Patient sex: M
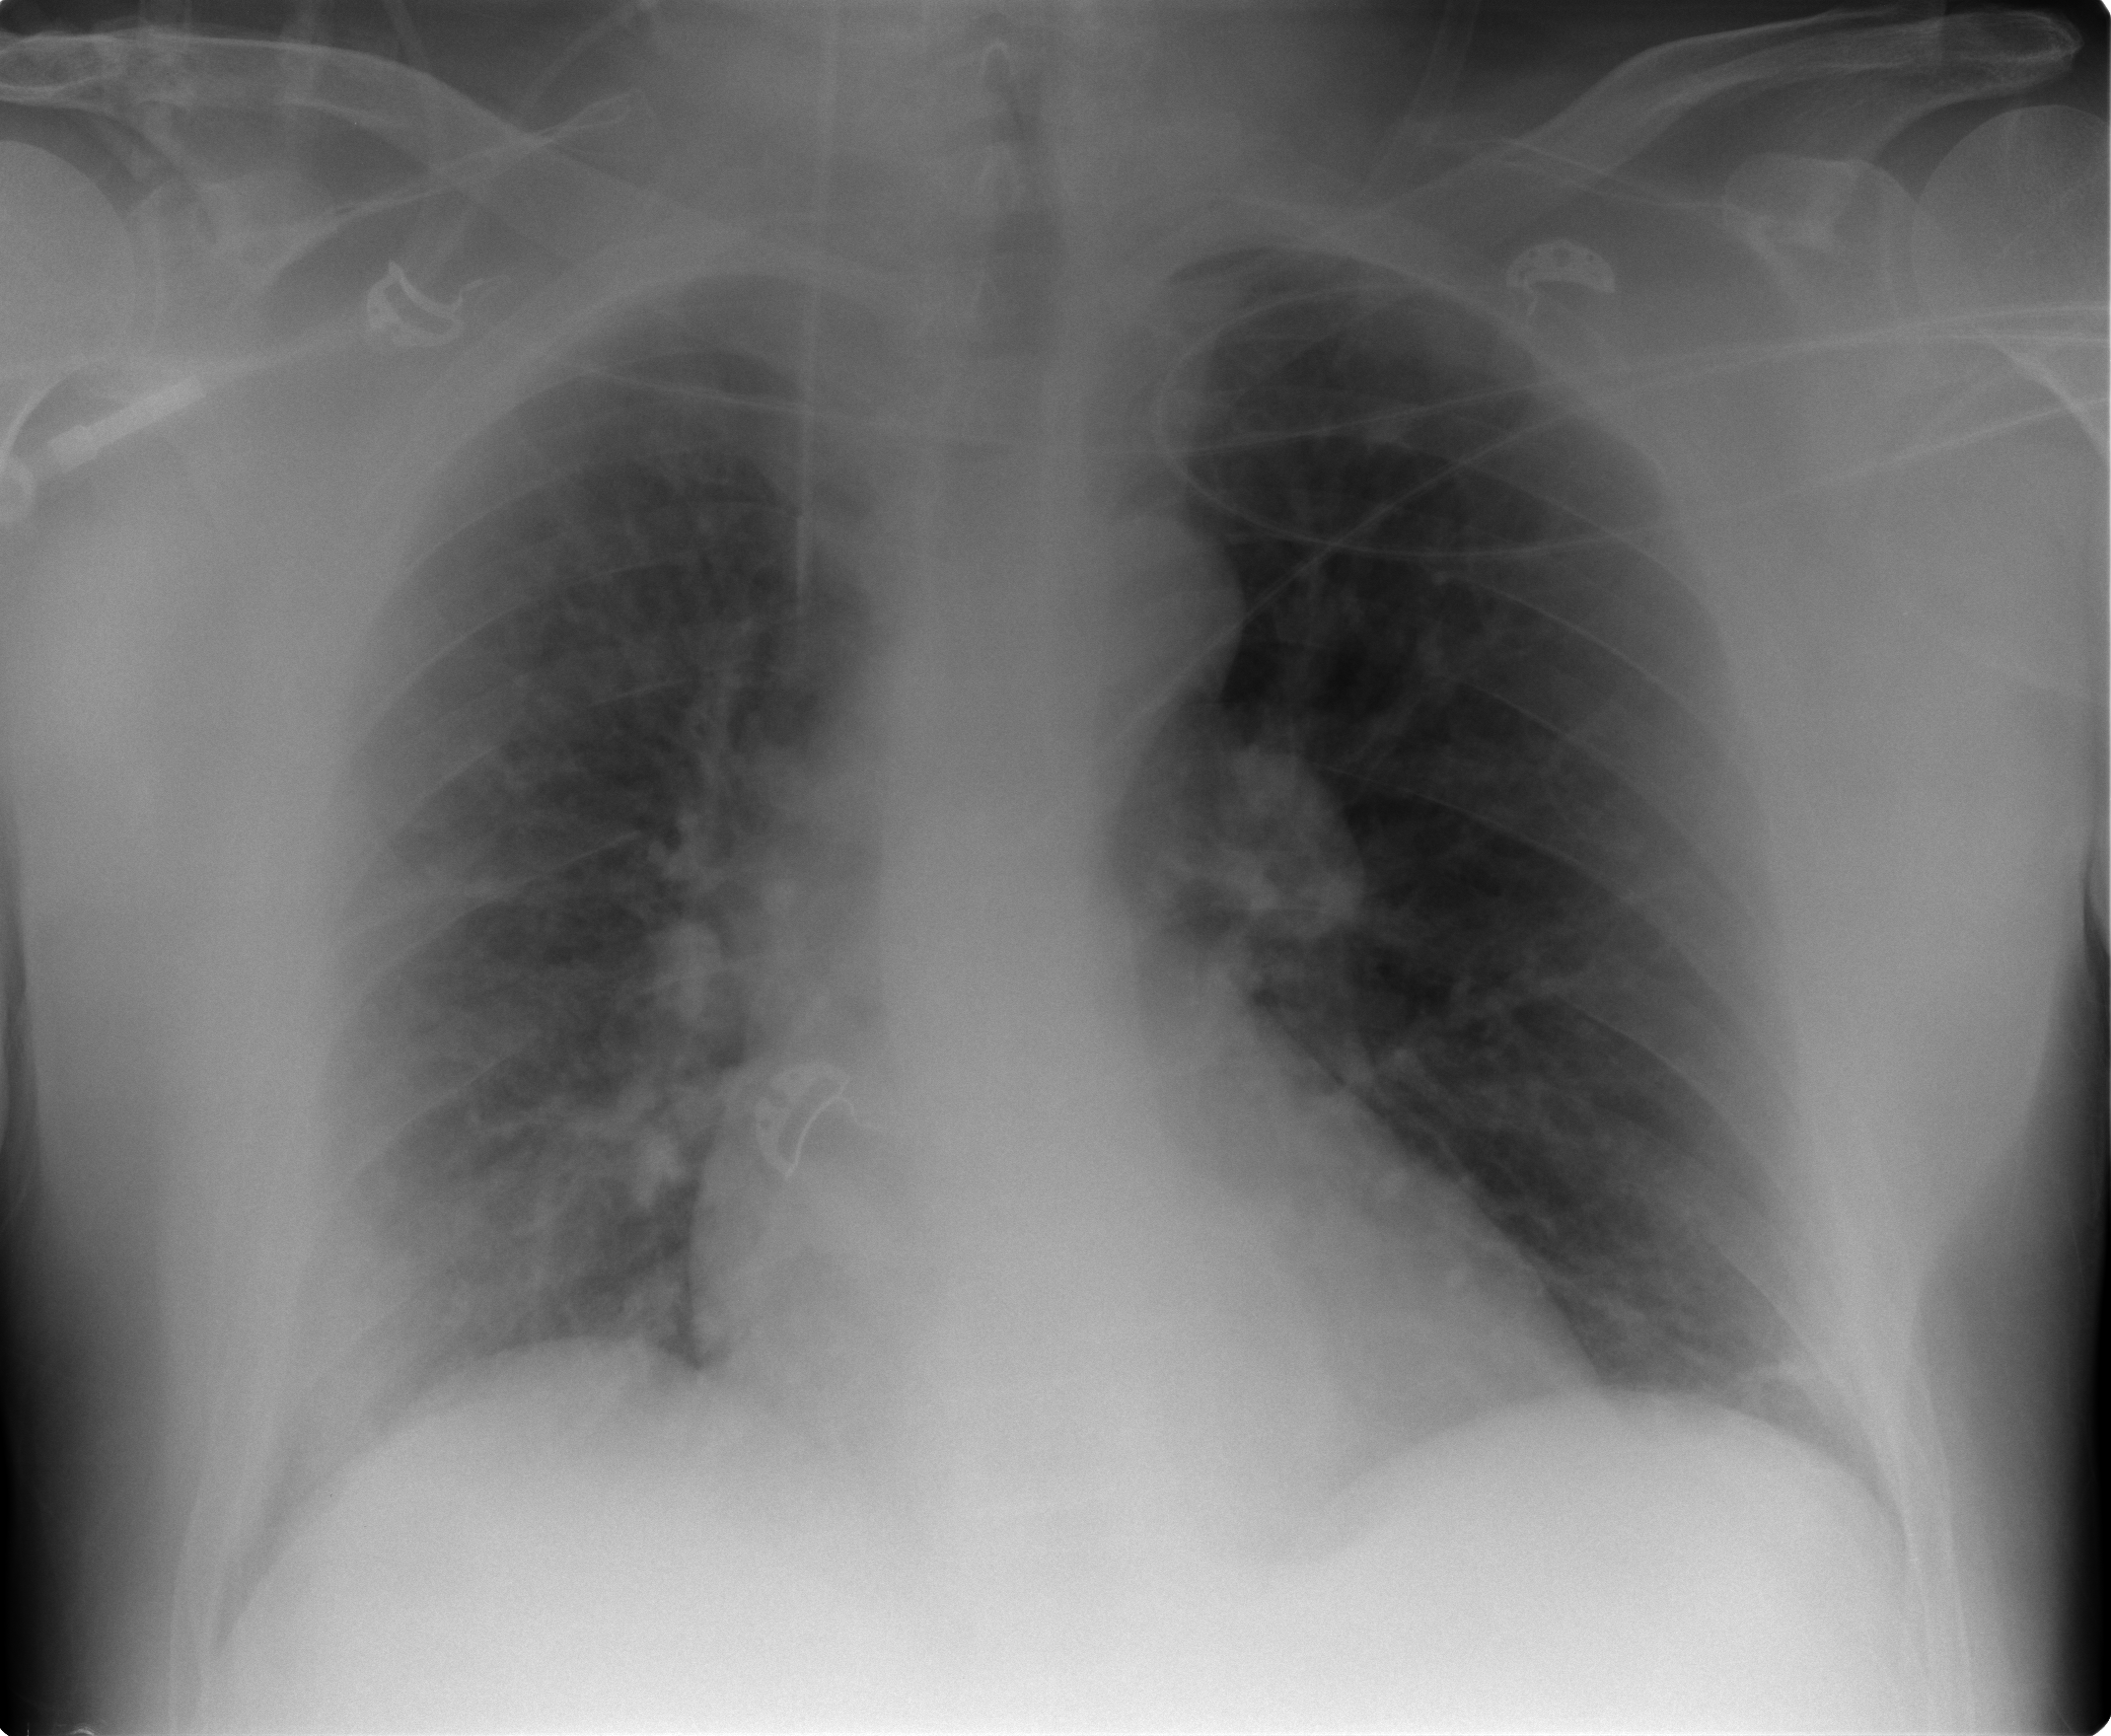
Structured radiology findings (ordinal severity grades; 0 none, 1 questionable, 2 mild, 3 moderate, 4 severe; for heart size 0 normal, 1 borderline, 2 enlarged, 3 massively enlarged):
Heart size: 0
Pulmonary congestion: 2
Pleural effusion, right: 0
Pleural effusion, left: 0
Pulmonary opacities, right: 1
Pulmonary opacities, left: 0
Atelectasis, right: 1
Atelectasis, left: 1